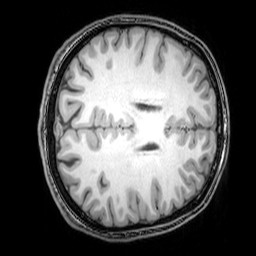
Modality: T1w
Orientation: axial
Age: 24
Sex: male
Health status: healthy
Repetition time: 0.081 s
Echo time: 0.037 s